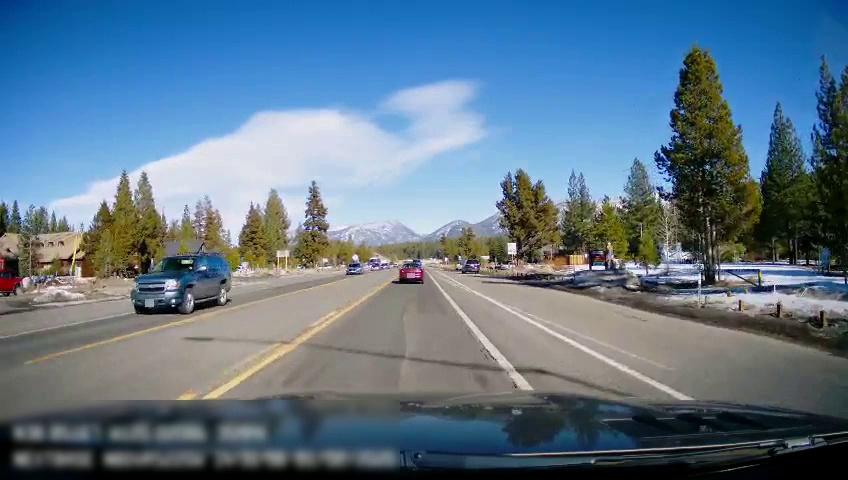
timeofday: Day
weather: Sunny
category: Drivable Space
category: Vehicles | Car
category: Vehicles | SUV
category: Vehicles | SUV
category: Vehicles | SUV
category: Vehicles | Car
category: Vehicles | Car
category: Vehicles | Bus
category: Vehicles | Truck
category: Lanes | Current Lane
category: Lanes | Alternate Lane
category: Lanes | Current Lane
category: Lanes | Opposite Lane
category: Lanes | Opposite Lane
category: Traffic | Signs